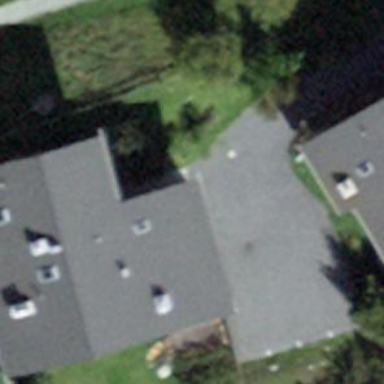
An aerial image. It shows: Image showing building with apartments.